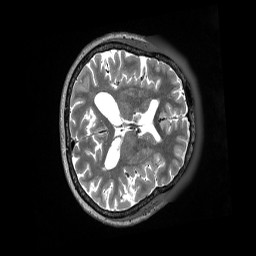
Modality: T2w
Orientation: axial
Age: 60
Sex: male